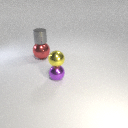
small gray metal cylinder above large red metal sphere